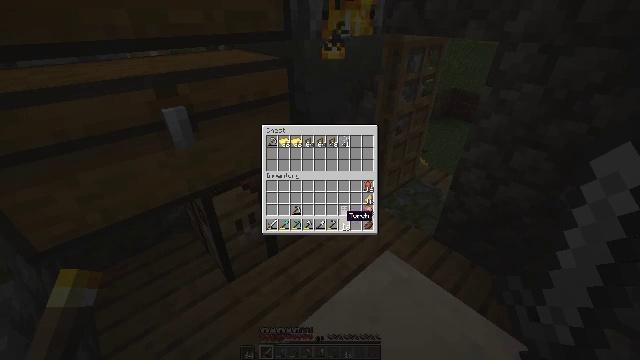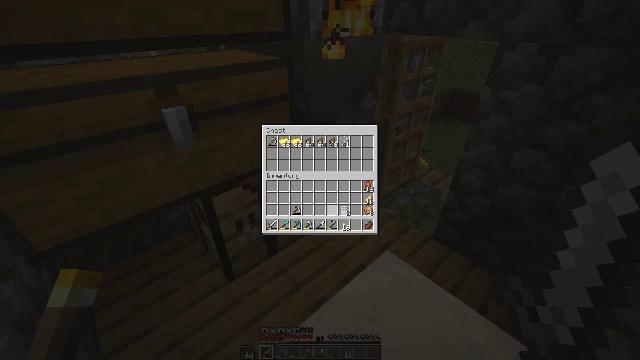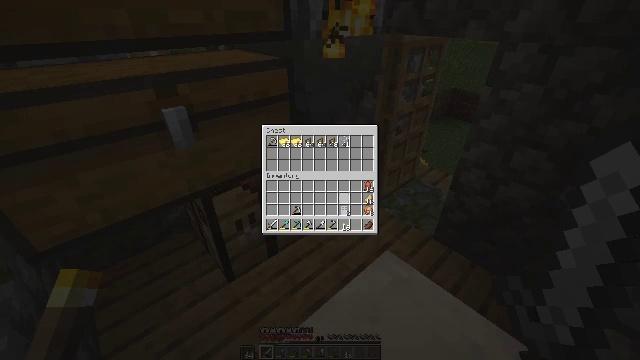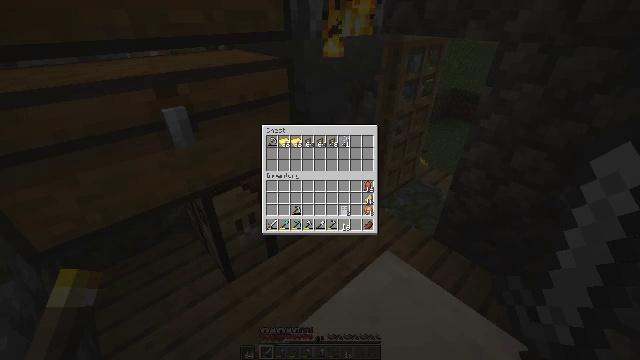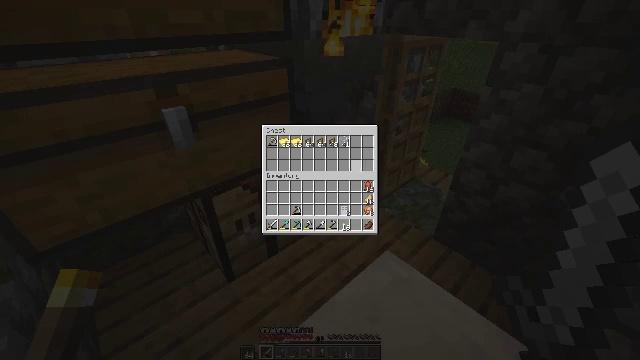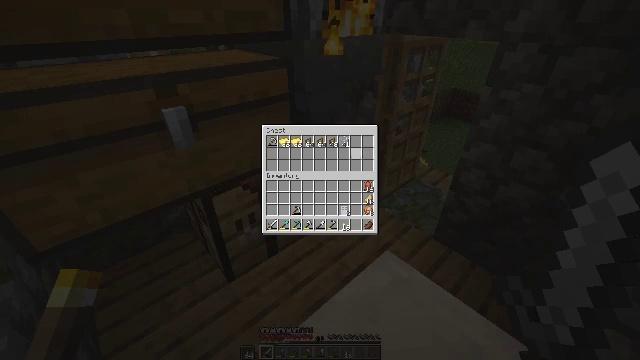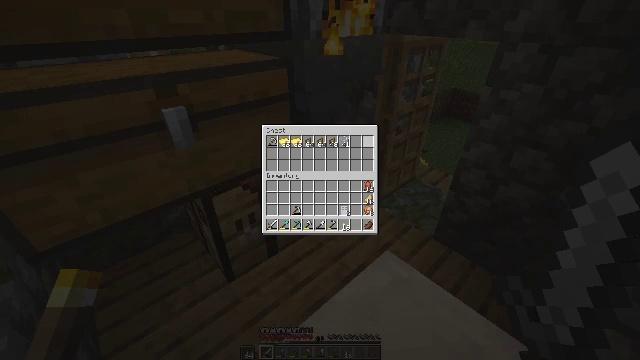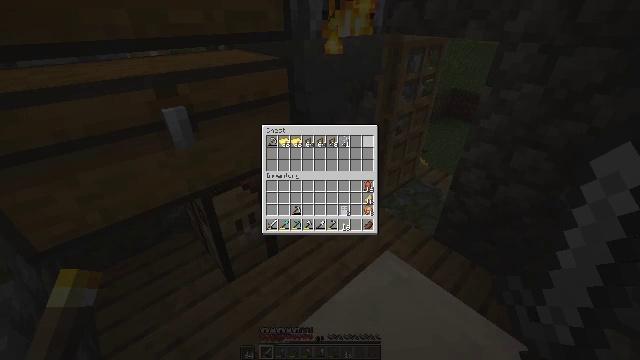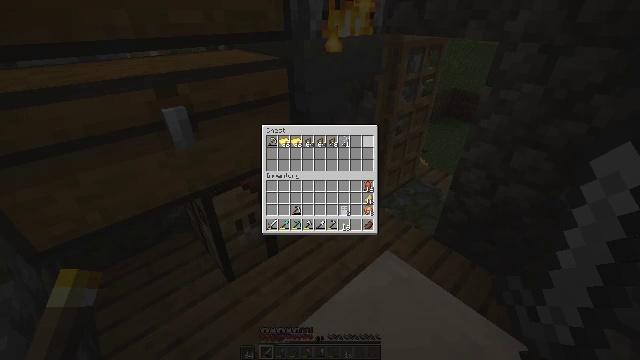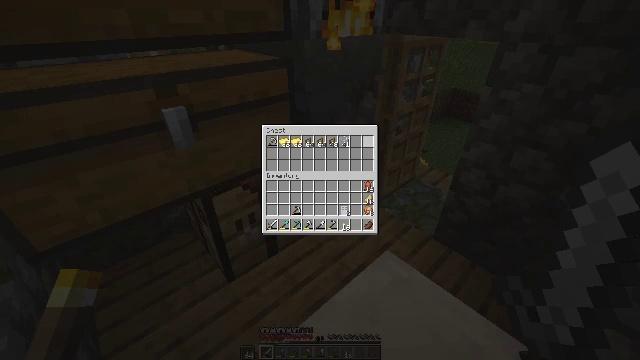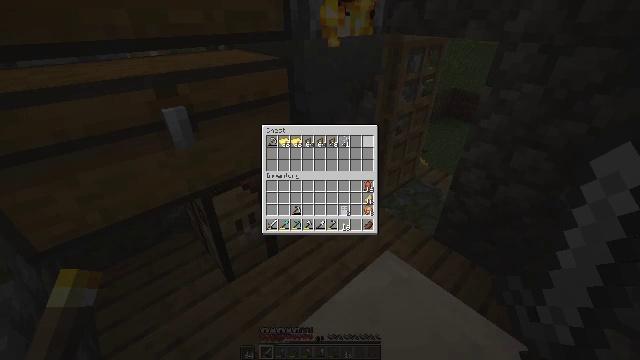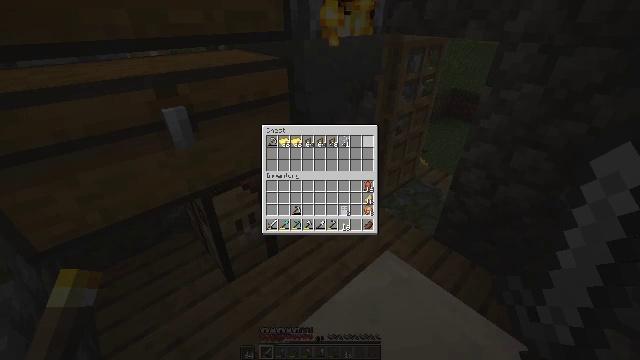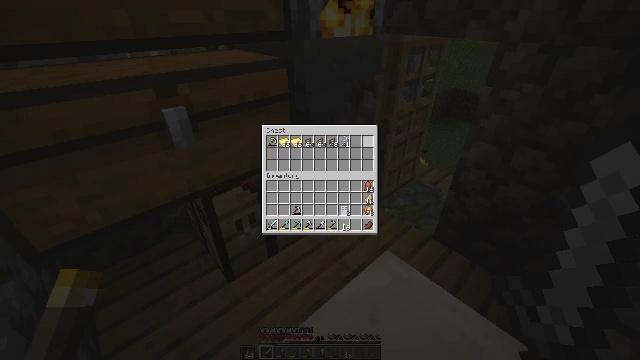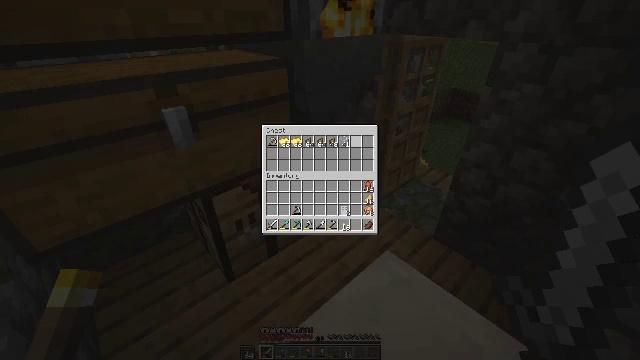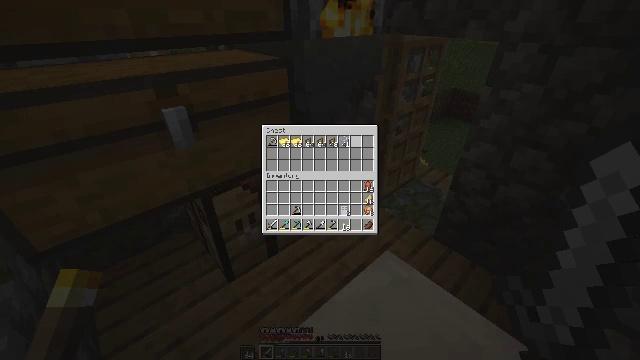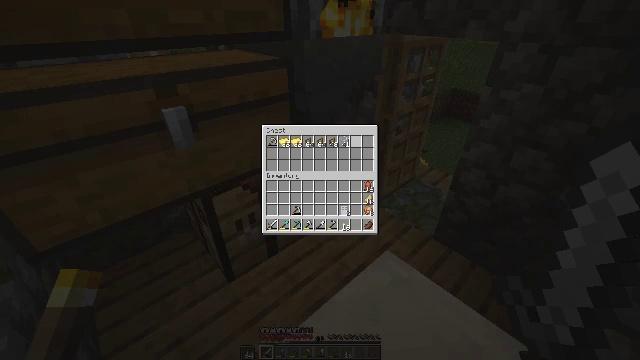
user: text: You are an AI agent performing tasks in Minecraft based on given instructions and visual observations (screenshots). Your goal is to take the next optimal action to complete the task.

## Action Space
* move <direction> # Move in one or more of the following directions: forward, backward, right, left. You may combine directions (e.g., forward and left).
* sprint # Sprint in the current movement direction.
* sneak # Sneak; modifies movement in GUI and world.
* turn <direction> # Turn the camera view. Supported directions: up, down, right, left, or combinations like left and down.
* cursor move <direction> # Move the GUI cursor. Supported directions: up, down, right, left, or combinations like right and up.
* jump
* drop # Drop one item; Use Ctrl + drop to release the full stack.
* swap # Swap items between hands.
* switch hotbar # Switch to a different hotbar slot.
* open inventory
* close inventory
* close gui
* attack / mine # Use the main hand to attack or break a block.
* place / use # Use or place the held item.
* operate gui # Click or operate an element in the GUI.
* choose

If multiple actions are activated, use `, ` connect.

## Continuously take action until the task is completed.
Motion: motion action
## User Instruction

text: Use stone to craft a stone button.
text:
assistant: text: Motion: turn up
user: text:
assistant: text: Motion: turn right and up
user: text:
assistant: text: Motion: turn right and up
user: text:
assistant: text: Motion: turn up
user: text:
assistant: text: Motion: turn right and up
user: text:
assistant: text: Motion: turn right and up
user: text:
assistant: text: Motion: no_op
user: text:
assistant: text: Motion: no_op
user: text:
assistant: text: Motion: no_op
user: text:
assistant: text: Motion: no_op
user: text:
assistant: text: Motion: no_op
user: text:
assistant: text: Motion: no_op
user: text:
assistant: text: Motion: turn down
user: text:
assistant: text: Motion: no_op
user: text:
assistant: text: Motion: no_op
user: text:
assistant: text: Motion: no_op
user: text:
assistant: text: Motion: no_op
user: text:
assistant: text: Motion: no_op
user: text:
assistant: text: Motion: no_op
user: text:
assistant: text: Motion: no_op
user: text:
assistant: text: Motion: no_op
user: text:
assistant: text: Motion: no_op
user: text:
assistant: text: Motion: no_op
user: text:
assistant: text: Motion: no_op
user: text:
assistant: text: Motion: no_op
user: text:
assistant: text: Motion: no_op
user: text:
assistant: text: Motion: no_op
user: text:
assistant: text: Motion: no_op
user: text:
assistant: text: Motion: no_op
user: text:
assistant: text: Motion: no_op